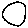
Label: circle